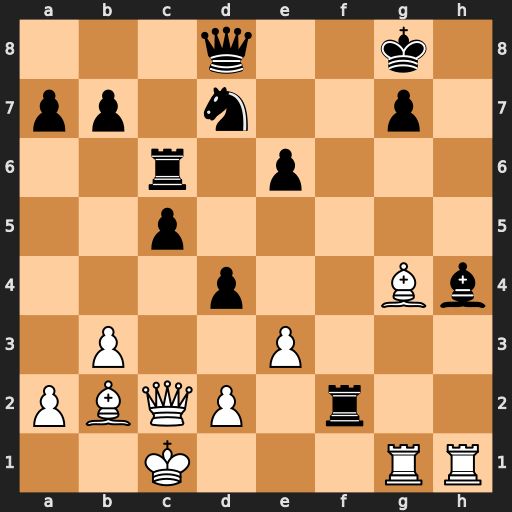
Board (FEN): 3q2k1/pp1n2p1/2r1p3/2p5/3p2Bb/1P2P3/PBQP1r2/2K3RR
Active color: w
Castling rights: -
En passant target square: -
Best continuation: Qe4 Nf8 Rxh4